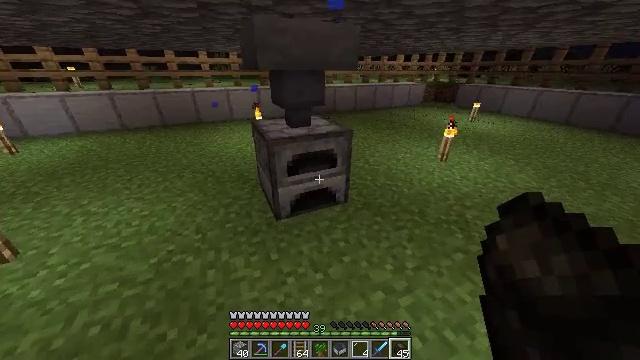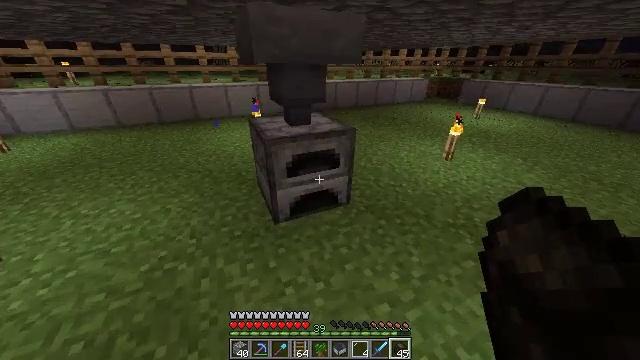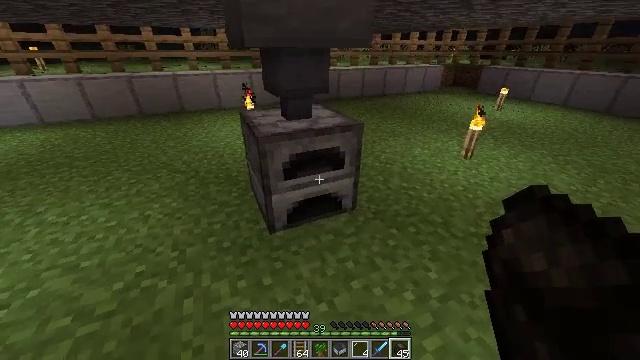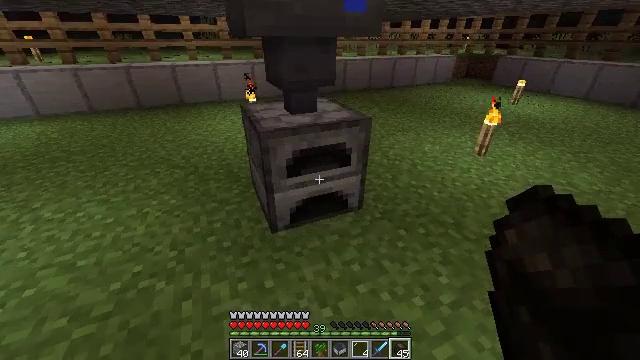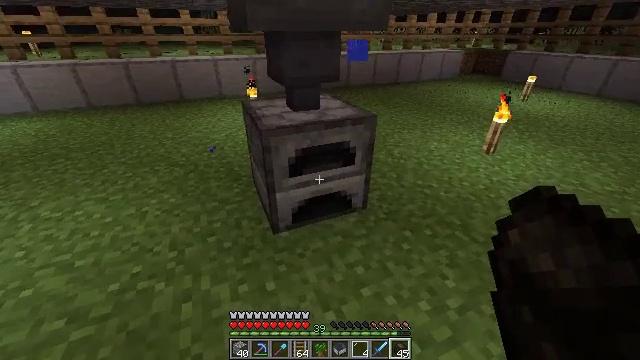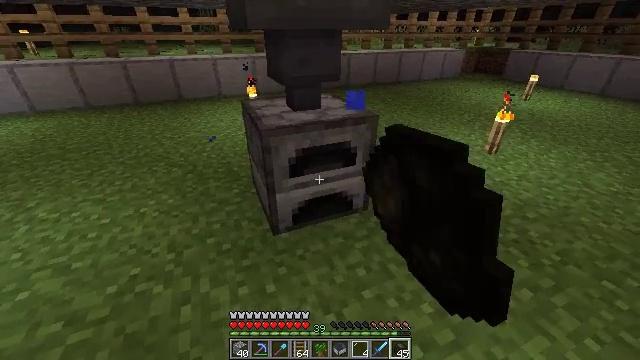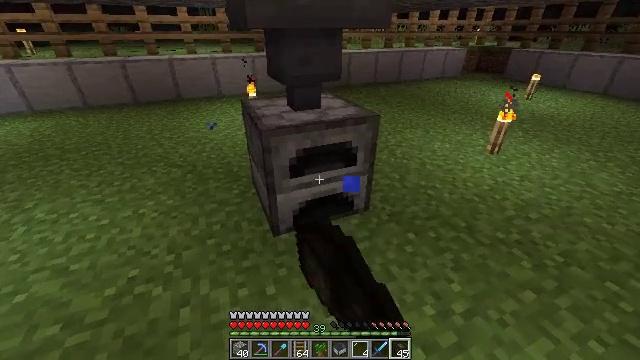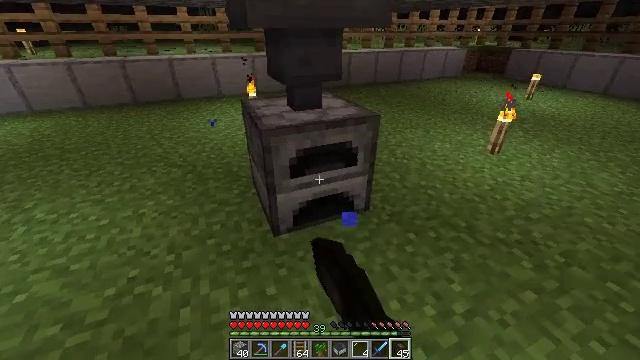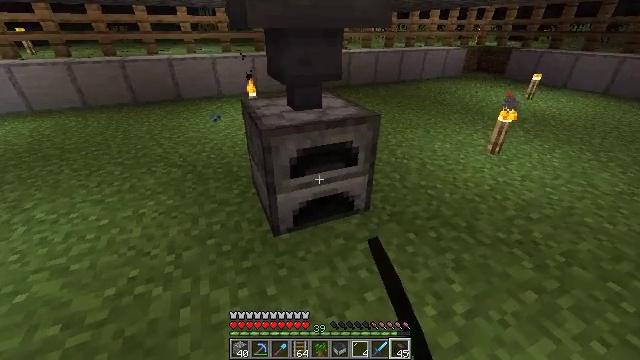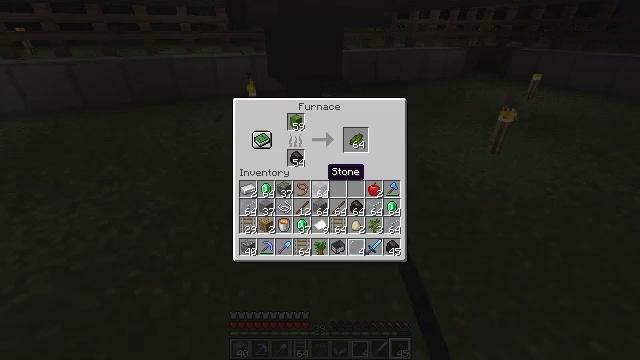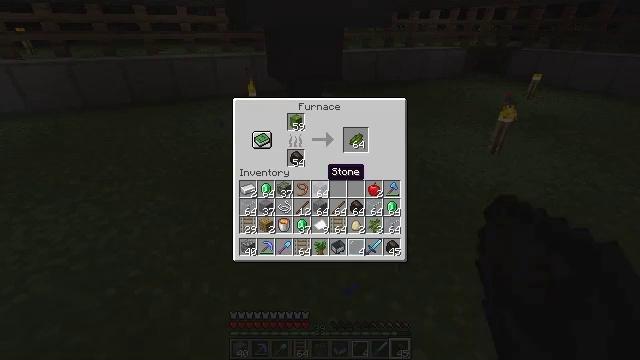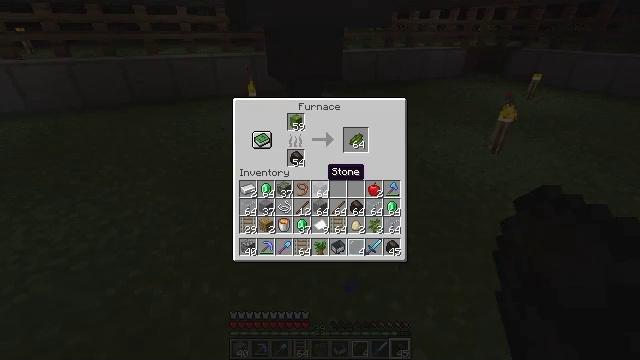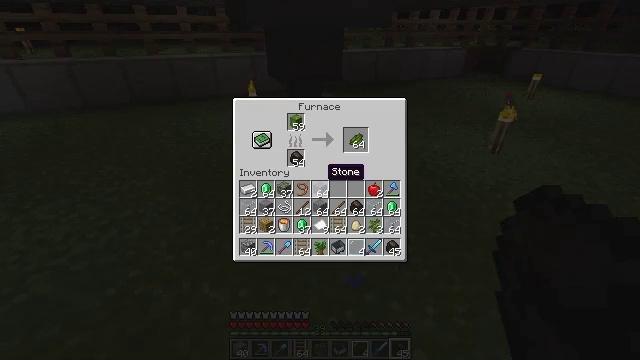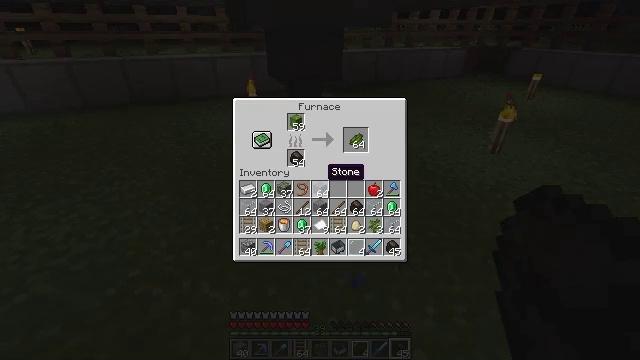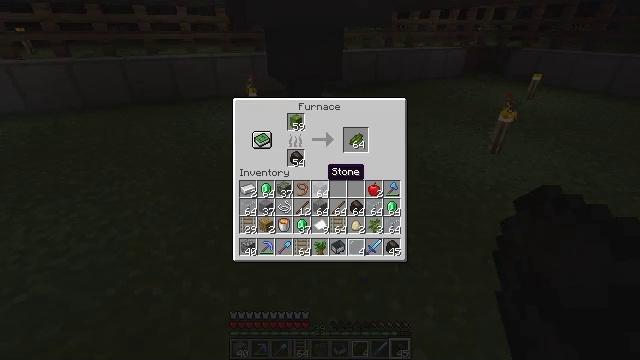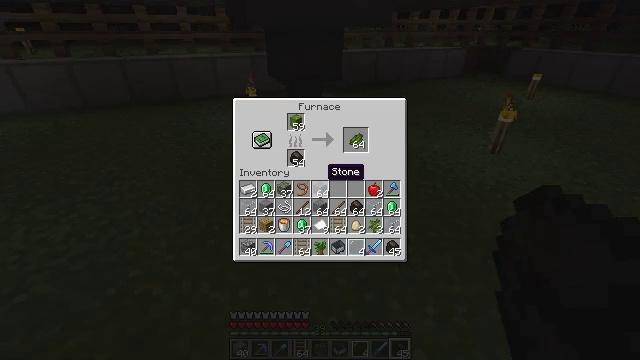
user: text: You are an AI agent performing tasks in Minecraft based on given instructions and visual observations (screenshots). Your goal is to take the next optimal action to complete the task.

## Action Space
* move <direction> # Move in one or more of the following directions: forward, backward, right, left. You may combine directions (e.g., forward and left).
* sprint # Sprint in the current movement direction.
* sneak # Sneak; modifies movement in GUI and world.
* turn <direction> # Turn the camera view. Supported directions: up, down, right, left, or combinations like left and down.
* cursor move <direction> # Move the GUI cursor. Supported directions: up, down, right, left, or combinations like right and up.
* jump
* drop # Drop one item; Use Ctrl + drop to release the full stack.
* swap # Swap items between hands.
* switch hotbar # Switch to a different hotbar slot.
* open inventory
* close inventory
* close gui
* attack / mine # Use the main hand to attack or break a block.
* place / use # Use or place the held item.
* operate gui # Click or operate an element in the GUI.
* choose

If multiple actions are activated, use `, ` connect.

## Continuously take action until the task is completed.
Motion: motion action
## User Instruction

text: craft item air
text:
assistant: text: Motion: no_op
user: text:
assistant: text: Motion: no_op
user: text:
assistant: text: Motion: turn left and down
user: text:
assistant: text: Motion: use / place
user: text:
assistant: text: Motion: use / place
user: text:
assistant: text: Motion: use / place
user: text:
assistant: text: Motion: use / place
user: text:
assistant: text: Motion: no_op
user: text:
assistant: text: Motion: open gui
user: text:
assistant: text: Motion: no_op
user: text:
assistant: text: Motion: no_op
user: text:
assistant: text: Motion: no_op
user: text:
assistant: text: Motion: no_op
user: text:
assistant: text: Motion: no_op
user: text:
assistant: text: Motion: no_op
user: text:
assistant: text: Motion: no_op
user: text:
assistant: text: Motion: no_op
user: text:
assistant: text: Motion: cursor move right
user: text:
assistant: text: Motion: cursor move right and up
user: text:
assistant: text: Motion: cursor move right and up
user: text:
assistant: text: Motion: sneak
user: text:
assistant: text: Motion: sneak
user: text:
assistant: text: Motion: sneak
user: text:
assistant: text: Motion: sneak
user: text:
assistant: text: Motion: sneak
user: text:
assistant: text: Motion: sneak
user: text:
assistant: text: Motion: sneak
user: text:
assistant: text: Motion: sneak
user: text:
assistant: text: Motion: sneak, operate gui
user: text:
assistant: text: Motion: sneak, operate gui